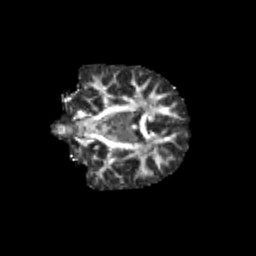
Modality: FA
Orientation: coronal
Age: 10
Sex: female
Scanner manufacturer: siemens
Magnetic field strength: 3 T
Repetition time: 3.8 s
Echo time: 0.07 s